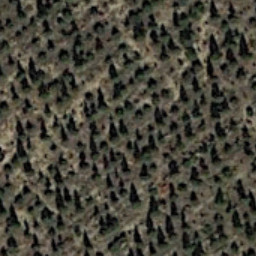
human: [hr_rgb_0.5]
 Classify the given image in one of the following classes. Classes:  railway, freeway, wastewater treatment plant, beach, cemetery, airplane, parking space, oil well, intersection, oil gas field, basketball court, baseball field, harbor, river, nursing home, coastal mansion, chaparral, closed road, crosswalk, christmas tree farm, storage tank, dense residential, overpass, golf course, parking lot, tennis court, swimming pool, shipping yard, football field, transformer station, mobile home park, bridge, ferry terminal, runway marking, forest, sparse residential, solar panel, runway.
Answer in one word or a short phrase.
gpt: christmas tree farm